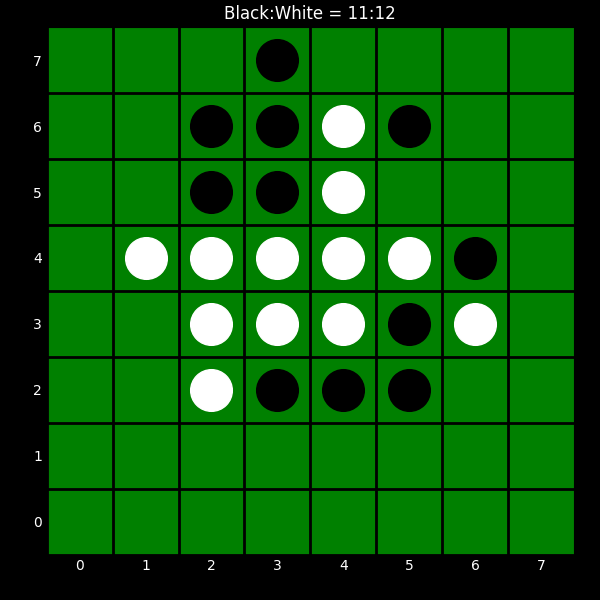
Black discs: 11
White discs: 12